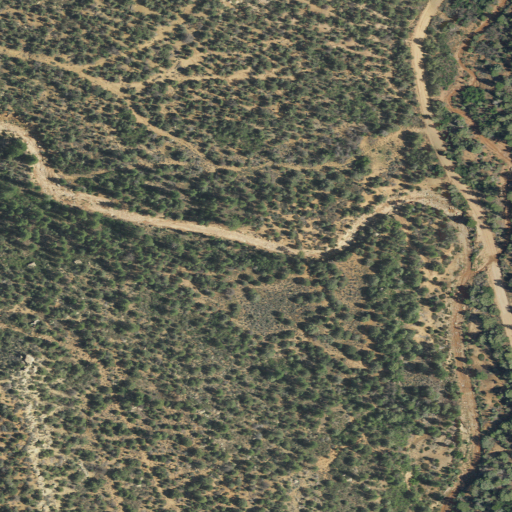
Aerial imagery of valley in Utah named Notch Canyon containing evergreen forest, woody wetlands, and shrub